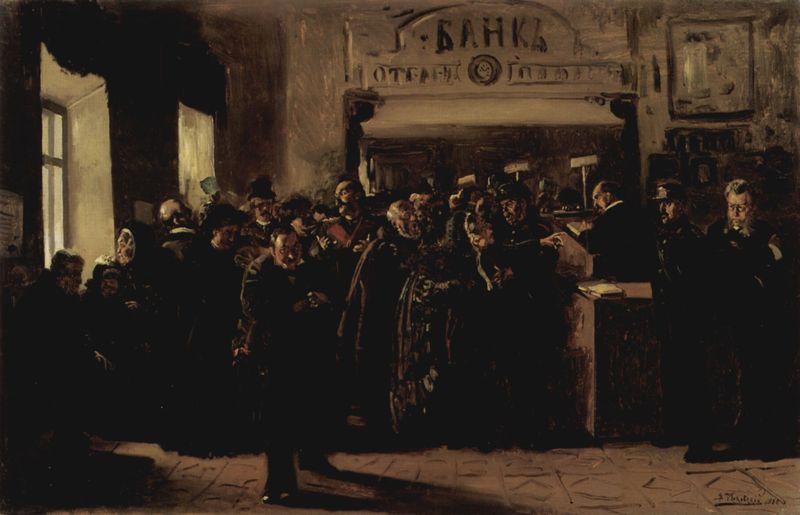
Titel: Bankenkrach
Künstler: Wladimir Jegorowitsch Makowskij
Standort: Sankt Petersburg
Institution: Staatliches Russisches Museum
Schlagwörter: blau, dunkel, gemälde, gruppe, mann, schatten, umhang, weiß, frauen, grün, menschen, ocker, sitzen, braun, fenster, frau, hell, hut, hüte, kleid, kleider, köpfe, lampe, licht, männer, raum, schwarz, szene, zimmer, blick, rot, ansammlung, beige, muster, zylinder, anzug, bart, gesichter, mütze, mützen, tresen, wand, historie, stehen, bild, bildnis, innenraum, signatur, öl, pastos, boden, mantel, schrift, schlagschatten, studie, russland, laden, bank, arbeiter, frack, warten, tor, halle, foto, wände, eingang, nische, buch, geld, fliesen, polizei, uniform, brille, soldat, bahnhof, schlange, moskau, menschenmenge, kasse, betrachten, hüze, mensche, messe, kontor, büro, schalter, rückwand, russisch, bodenfliesen, kyrillisch, schalterhalle, anstehen, kyrilisch, bnak, freuen, kirilisch, bänker, wartehalle, auszahlen, auszahlung, bankschalter, kredit, ogemälded